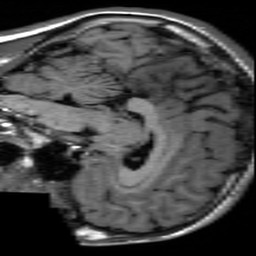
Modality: inplaneT1
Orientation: sagittal
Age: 19
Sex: male
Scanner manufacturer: ge
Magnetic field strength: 3 T
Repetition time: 2.499 s
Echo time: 0.02513 s